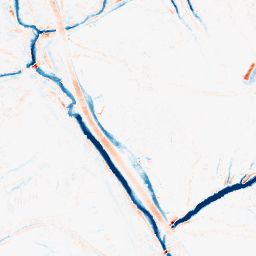
Category: morphological
Decomposition family: tophat_combined
Decomposition parameters: size: 5
Upsampling method: quadratic
Upsampling parameters: scale: 2
Upsampling scale: 2